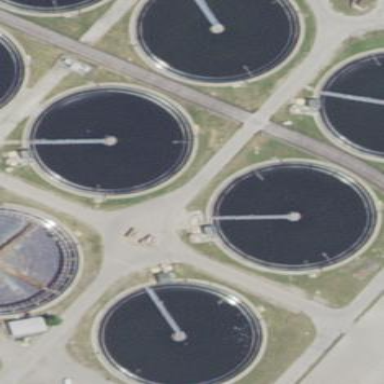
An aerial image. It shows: Image of wastewater.